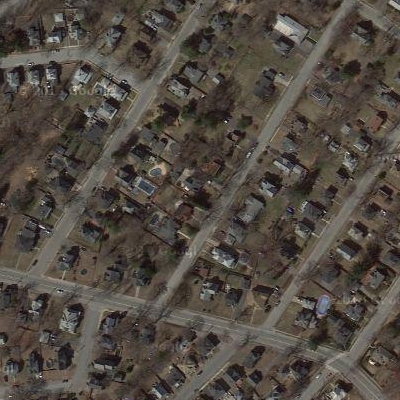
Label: Resident